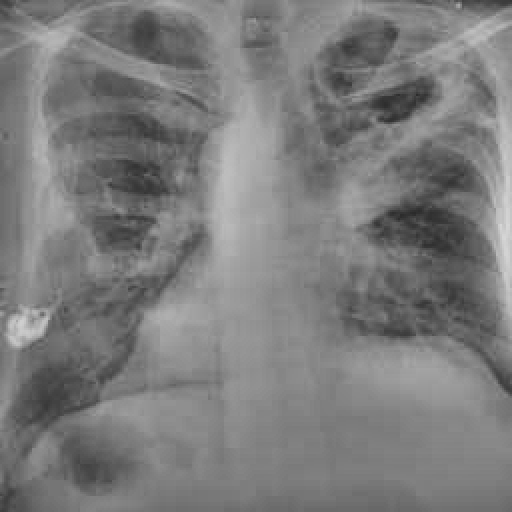
Finding: TUBERCULOSIS